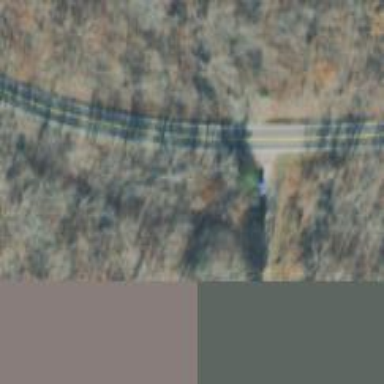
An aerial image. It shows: Secondary road.